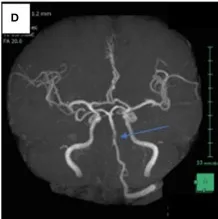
Radiological findings of patient 15 days after the violent assault. Non-contrast enhanced magnetic resonance angiography shows disappearance of signals from the right IVA, and ,a part of the basilar artery (arrow).
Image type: radiology (mri)